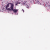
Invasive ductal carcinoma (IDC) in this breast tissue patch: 0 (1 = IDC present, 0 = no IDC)